Interaction volume radius: 10 \u00c5
Interaction volume height: 40 \u00c5
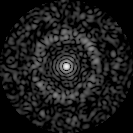
Disorder parameter: 0.8117